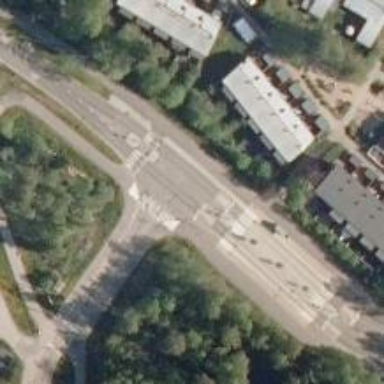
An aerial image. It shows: Cycleway with crossing that has island.